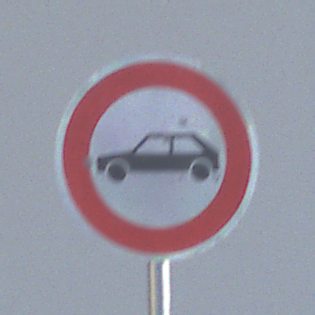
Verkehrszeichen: VerbotPersonenkraftwagen
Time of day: MorningAfternoon
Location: Outdoor (Urban)
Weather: Clear
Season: NotSpecified
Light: Natural